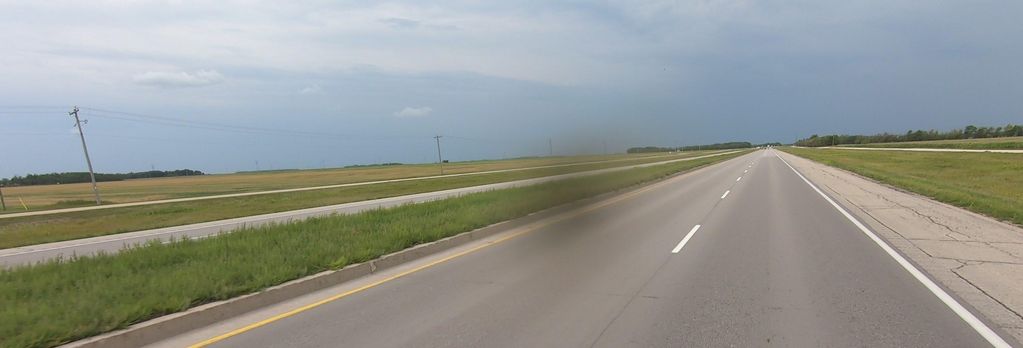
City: winnipeg